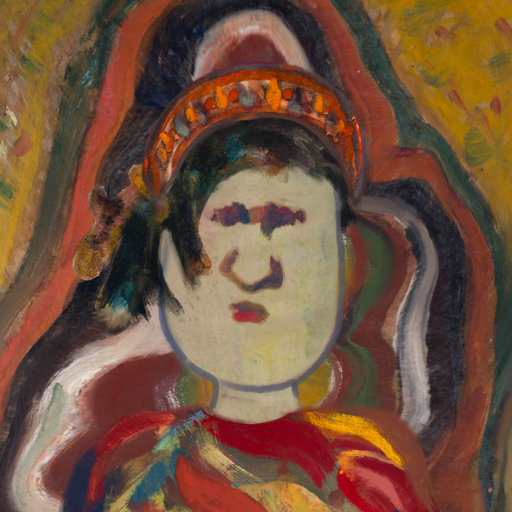
Background: AfterRaid, Head And Neck Front: Hill_Girl, Face Front: In_The_Sun, Bust: Mother_And_Son_Son, Hair Front: Pipe, Head Accessory: Hypocrite, Second Necklace: Blank, Necklace: Blank, Baby: Blank